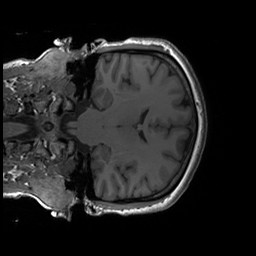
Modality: T1w
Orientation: coronal